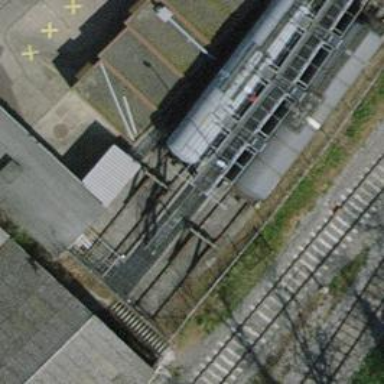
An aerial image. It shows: Railway buffer stop.